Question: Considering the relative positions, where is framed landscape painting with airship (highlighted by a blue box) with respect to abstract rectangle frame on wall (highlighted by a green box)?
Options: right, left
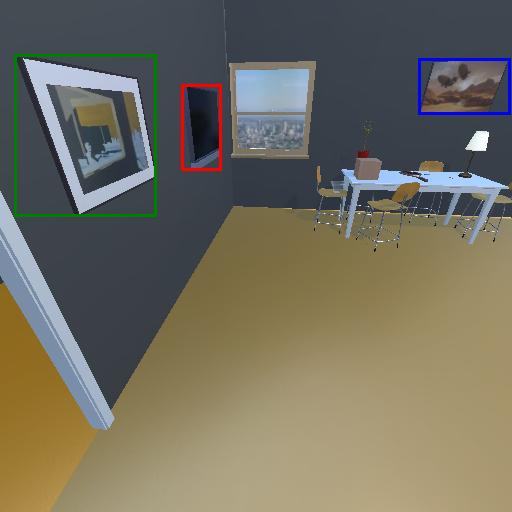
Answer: right